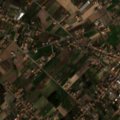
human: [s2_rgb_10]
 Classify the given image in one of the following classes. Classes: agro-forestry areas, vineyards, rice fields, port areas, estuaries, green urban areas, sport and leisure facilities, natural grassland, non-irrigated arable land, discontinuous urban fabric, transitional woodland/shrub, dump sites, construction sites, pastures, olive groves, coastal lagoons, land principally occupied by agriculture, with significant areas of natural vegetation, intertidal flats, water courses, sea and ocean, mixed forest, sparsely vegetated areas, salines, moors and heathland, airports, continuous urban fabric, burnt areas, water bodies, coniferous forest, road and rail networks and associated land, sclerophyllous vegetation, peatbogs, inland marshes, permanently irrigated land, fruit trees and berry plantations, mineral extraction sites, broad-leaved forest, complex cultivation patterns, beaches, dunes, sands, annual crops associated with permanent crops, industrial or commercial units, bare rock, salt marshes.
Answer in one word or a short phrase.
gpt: discontinuous urban fabric, complex cultivation patterns